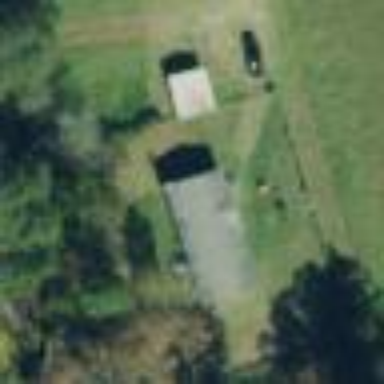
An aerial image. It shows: Farmyard area.